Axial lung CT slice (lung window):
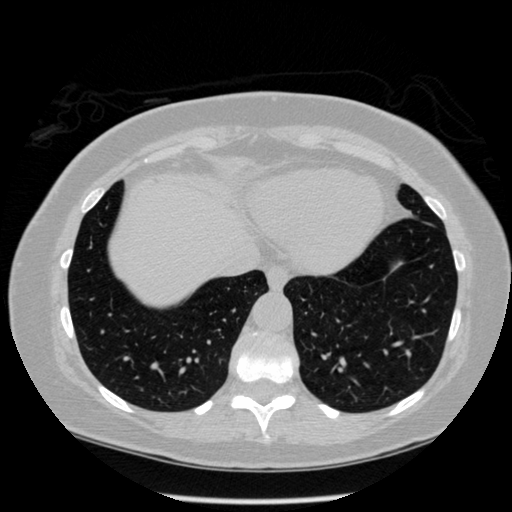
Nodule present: no